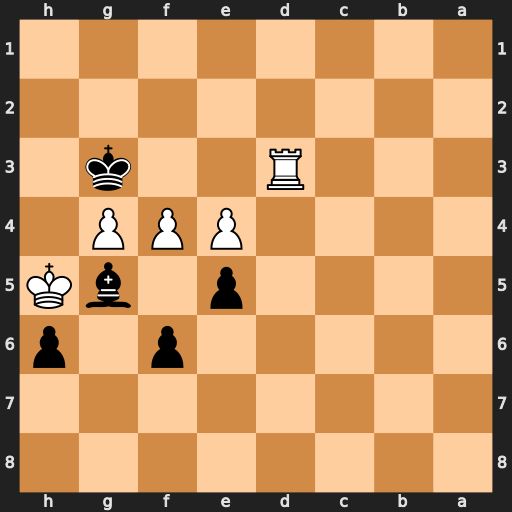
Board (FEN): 8/8/5p1p/4p1bK/4PPP1/3R2k1/8/8
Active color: b
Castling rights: -
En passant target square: -
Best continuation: Kxf4 Rd1 Kxe4 Kg6 Kf4 Rf1+ Kxg4